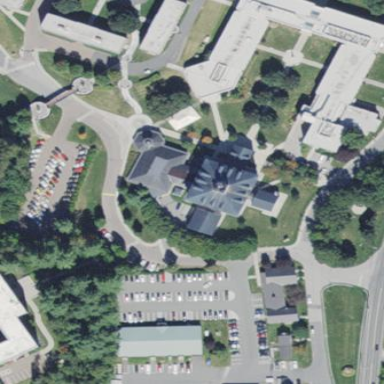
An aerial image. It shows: Library building.